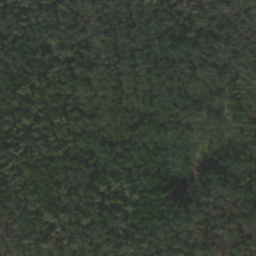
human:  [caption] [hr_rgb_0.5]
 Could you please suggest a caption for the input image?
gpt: There are some withered trees in the forest .

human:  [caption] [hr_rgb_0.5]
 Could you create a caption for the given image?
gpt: It is a dense forest with green and grey plants .

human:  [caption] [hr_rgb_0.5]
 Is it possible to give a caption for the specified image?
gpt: Lots of trees in the forest .

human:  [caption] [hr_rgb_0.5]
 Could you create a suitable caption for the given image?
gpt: This is a forest with green and grey plants .

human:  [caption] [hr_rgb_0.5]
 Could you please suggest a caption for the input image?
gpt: Lots of green and grey plants in the forest .